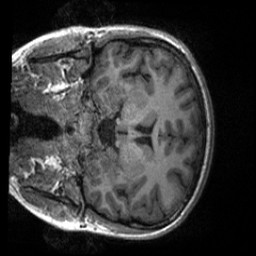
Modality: T1w
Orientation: coronal
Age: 19
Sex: female
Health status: healthy
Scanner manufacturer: siemens
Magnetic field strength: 3 T
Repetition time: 2 s
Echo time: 0.00232 s